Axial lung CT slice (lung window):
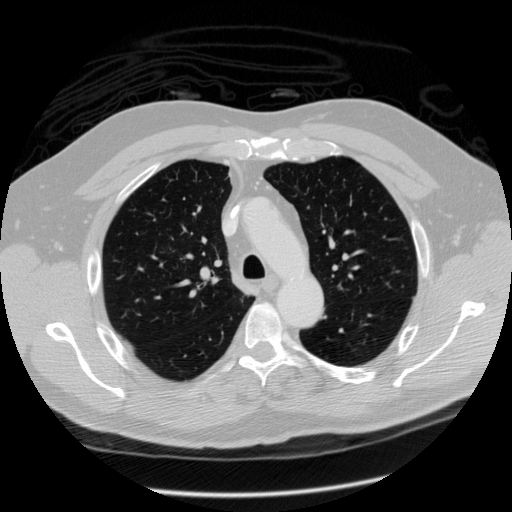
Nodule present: no